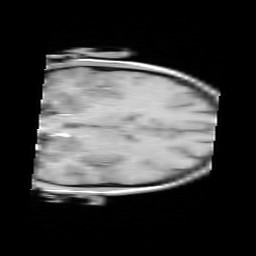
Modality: FLASH
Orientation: coronal
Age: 24
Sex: female
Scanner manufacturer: siemens
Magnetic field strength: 3 T
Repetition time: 0.245 s
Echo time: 0.0026 s